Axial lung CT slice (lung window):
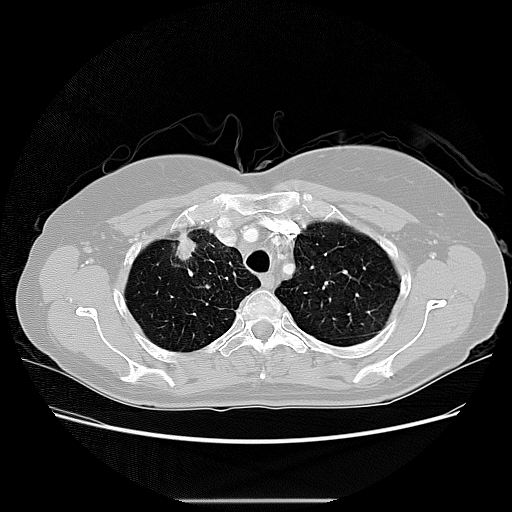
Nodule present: yes
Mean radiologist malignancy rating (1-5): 4.667